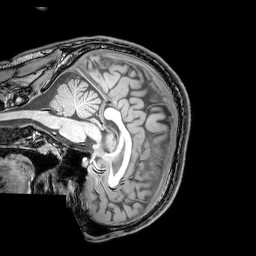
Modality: T1w
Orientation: sagittal
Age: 24
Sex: male
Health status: healthy
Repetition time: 0.081 s
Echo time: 0.037 s